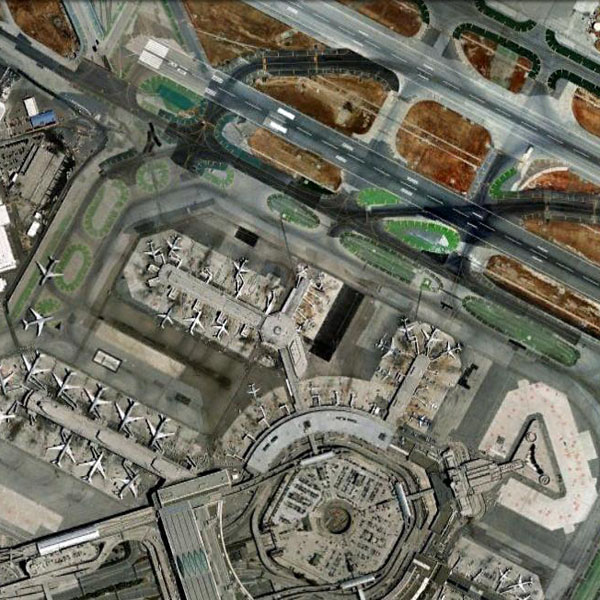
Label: Airport